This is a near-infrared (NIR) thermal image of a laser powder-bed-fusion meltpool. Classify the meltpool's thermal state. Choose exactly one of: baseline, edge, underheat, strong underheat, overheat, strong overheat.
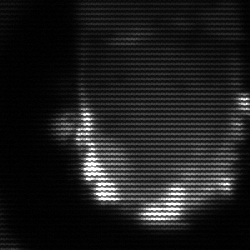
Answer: baseline